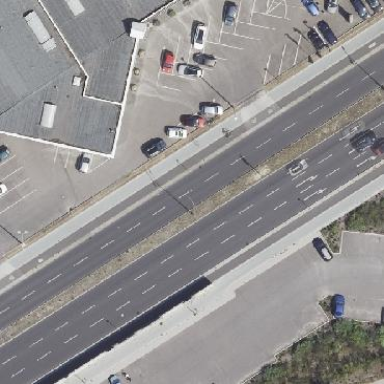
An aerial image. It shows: Kerb barrier.